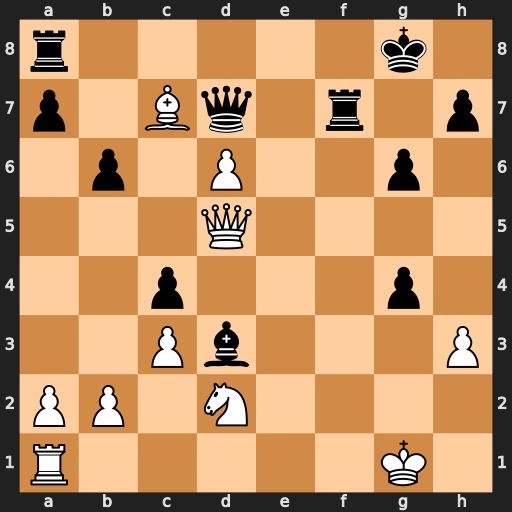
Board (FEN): r5k1/p1Bq1r1p/1p1P2p1/3Q4/2p3p1/2Pb3P/PP1N4/R5K1
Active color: w
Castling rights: -
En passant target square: -
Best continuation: Qxa8+